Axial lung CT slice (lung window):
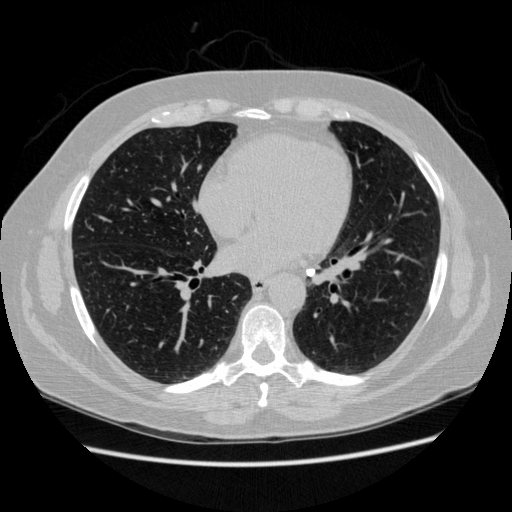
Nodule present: no